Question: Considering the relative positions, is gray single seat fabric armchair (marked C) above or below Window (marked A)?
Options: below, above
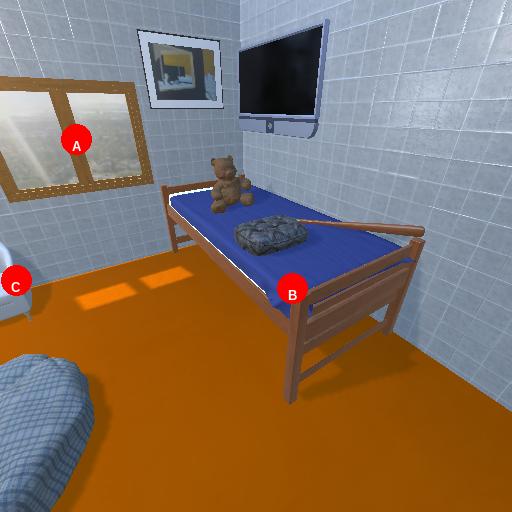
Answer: below